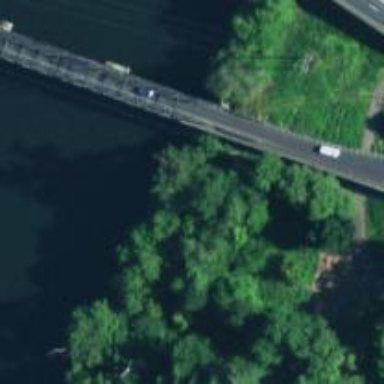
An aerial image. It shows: Bridge.